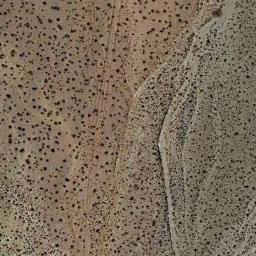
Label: chaparral